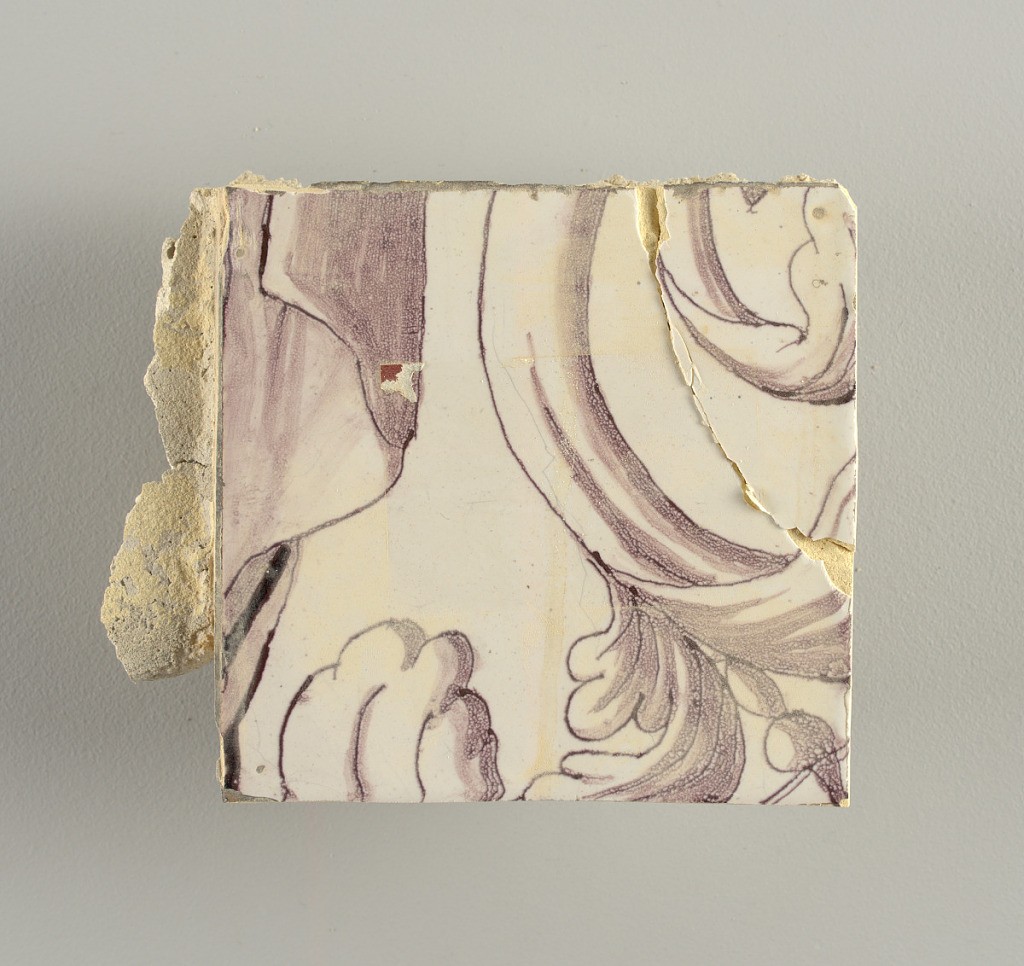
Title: Tile wall facing
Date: ca. 1725
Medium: Tin-glazed earthenware, underglaze
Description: Horizontal rectangle.  Thirty tiles wide and twenty-three tiles high with opening for fireplace eleven tiles wide and ten high.  Foliage arabesques disposed about three vertical axes from which are emphazised by urns at center and right, and at left by the figure of a standing woman carrying an infant on her arm and accompanied by two children.